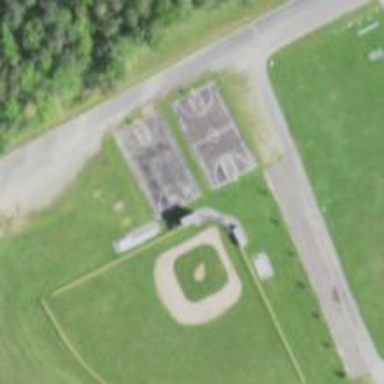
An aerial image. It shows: Baseball pitch for leisure land activities.